Interaction volume radius: 10 \u00c5
Interaction volume height: 20 \u00c5
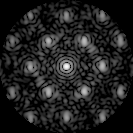
Disorder parameter: 0.4431